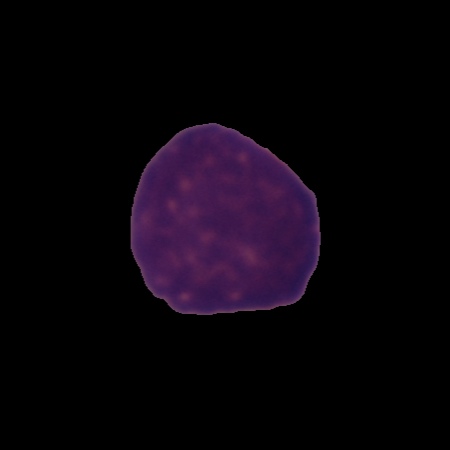
Label: healthy